Interaction volume radius: 5 \u00c5
Interaction volume height: 15 \u00c5
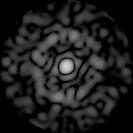
Disorder parameter: 0.8278